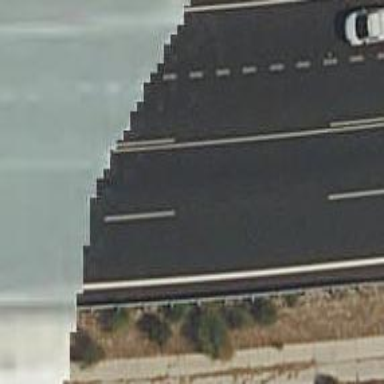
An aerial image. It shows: Motorway.